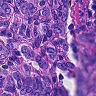
Metastatic tissue present: yes